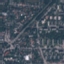
Land use / land cover class: Residential